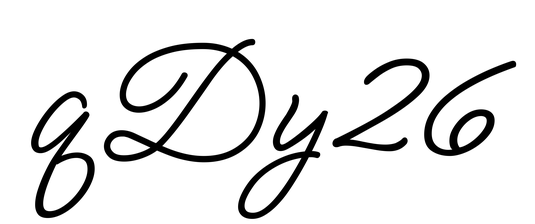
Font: MeowScript-Regular